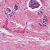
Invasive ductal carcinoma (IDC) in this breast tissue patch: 0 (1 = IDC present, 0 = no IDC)